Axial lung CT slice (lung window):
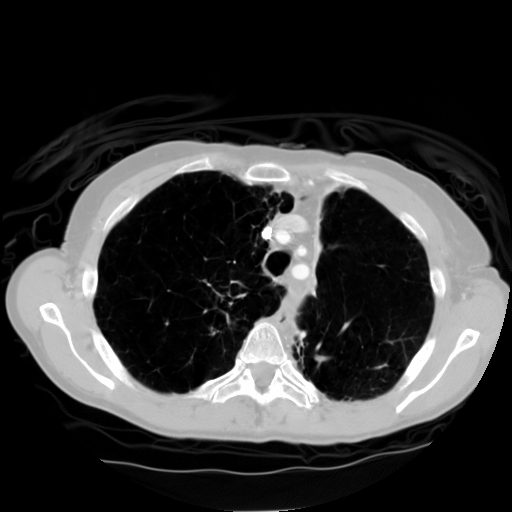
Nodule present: no